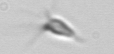
Label: Calciopappus